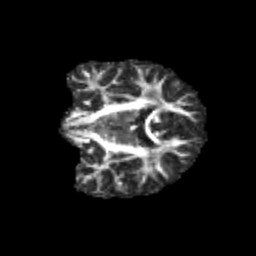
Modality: FA
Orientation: coronal
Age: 11
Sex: male
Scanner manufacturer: siemens
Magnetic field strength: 3 T
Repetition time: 3.8 s
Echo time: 0.07 s